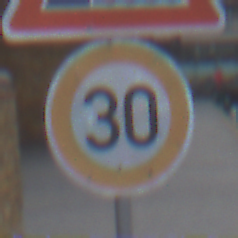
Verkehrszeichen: Geschwindigkeit30
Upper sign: Ufer
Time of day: MorningAfternoon
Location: Outdoor (Urban)
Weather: Overcast
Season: NotSpecified
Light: Natural